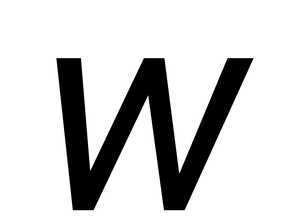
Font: Roboto-Italic_Italic